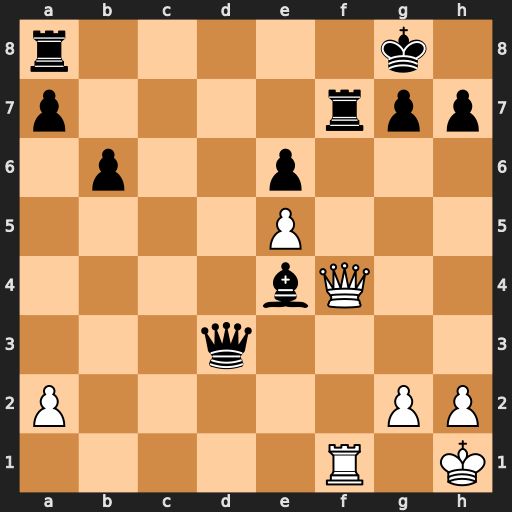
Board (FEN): r5k1/p4rpp/1p2p3/4P3/4bQ2/3q4/P5PP/5R1K
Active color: w
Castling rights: -
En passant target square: -
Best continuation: Qxf7+ Kh8 Qf8+ Rxf8 Rxf8#